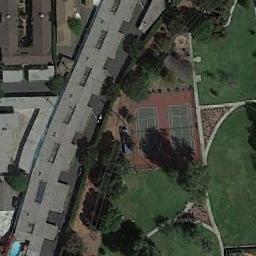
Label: tennis_court